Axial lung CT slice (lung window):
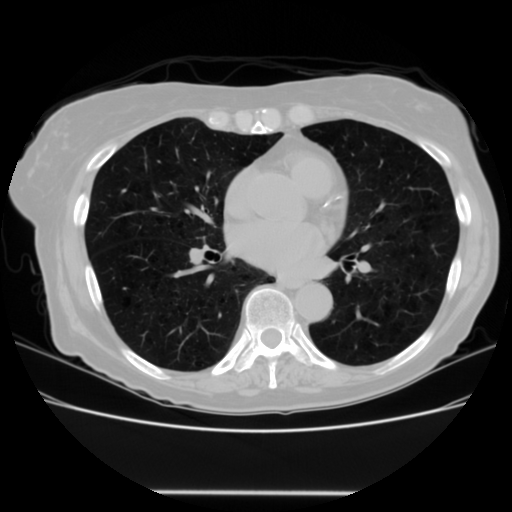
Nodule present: no